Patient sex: F
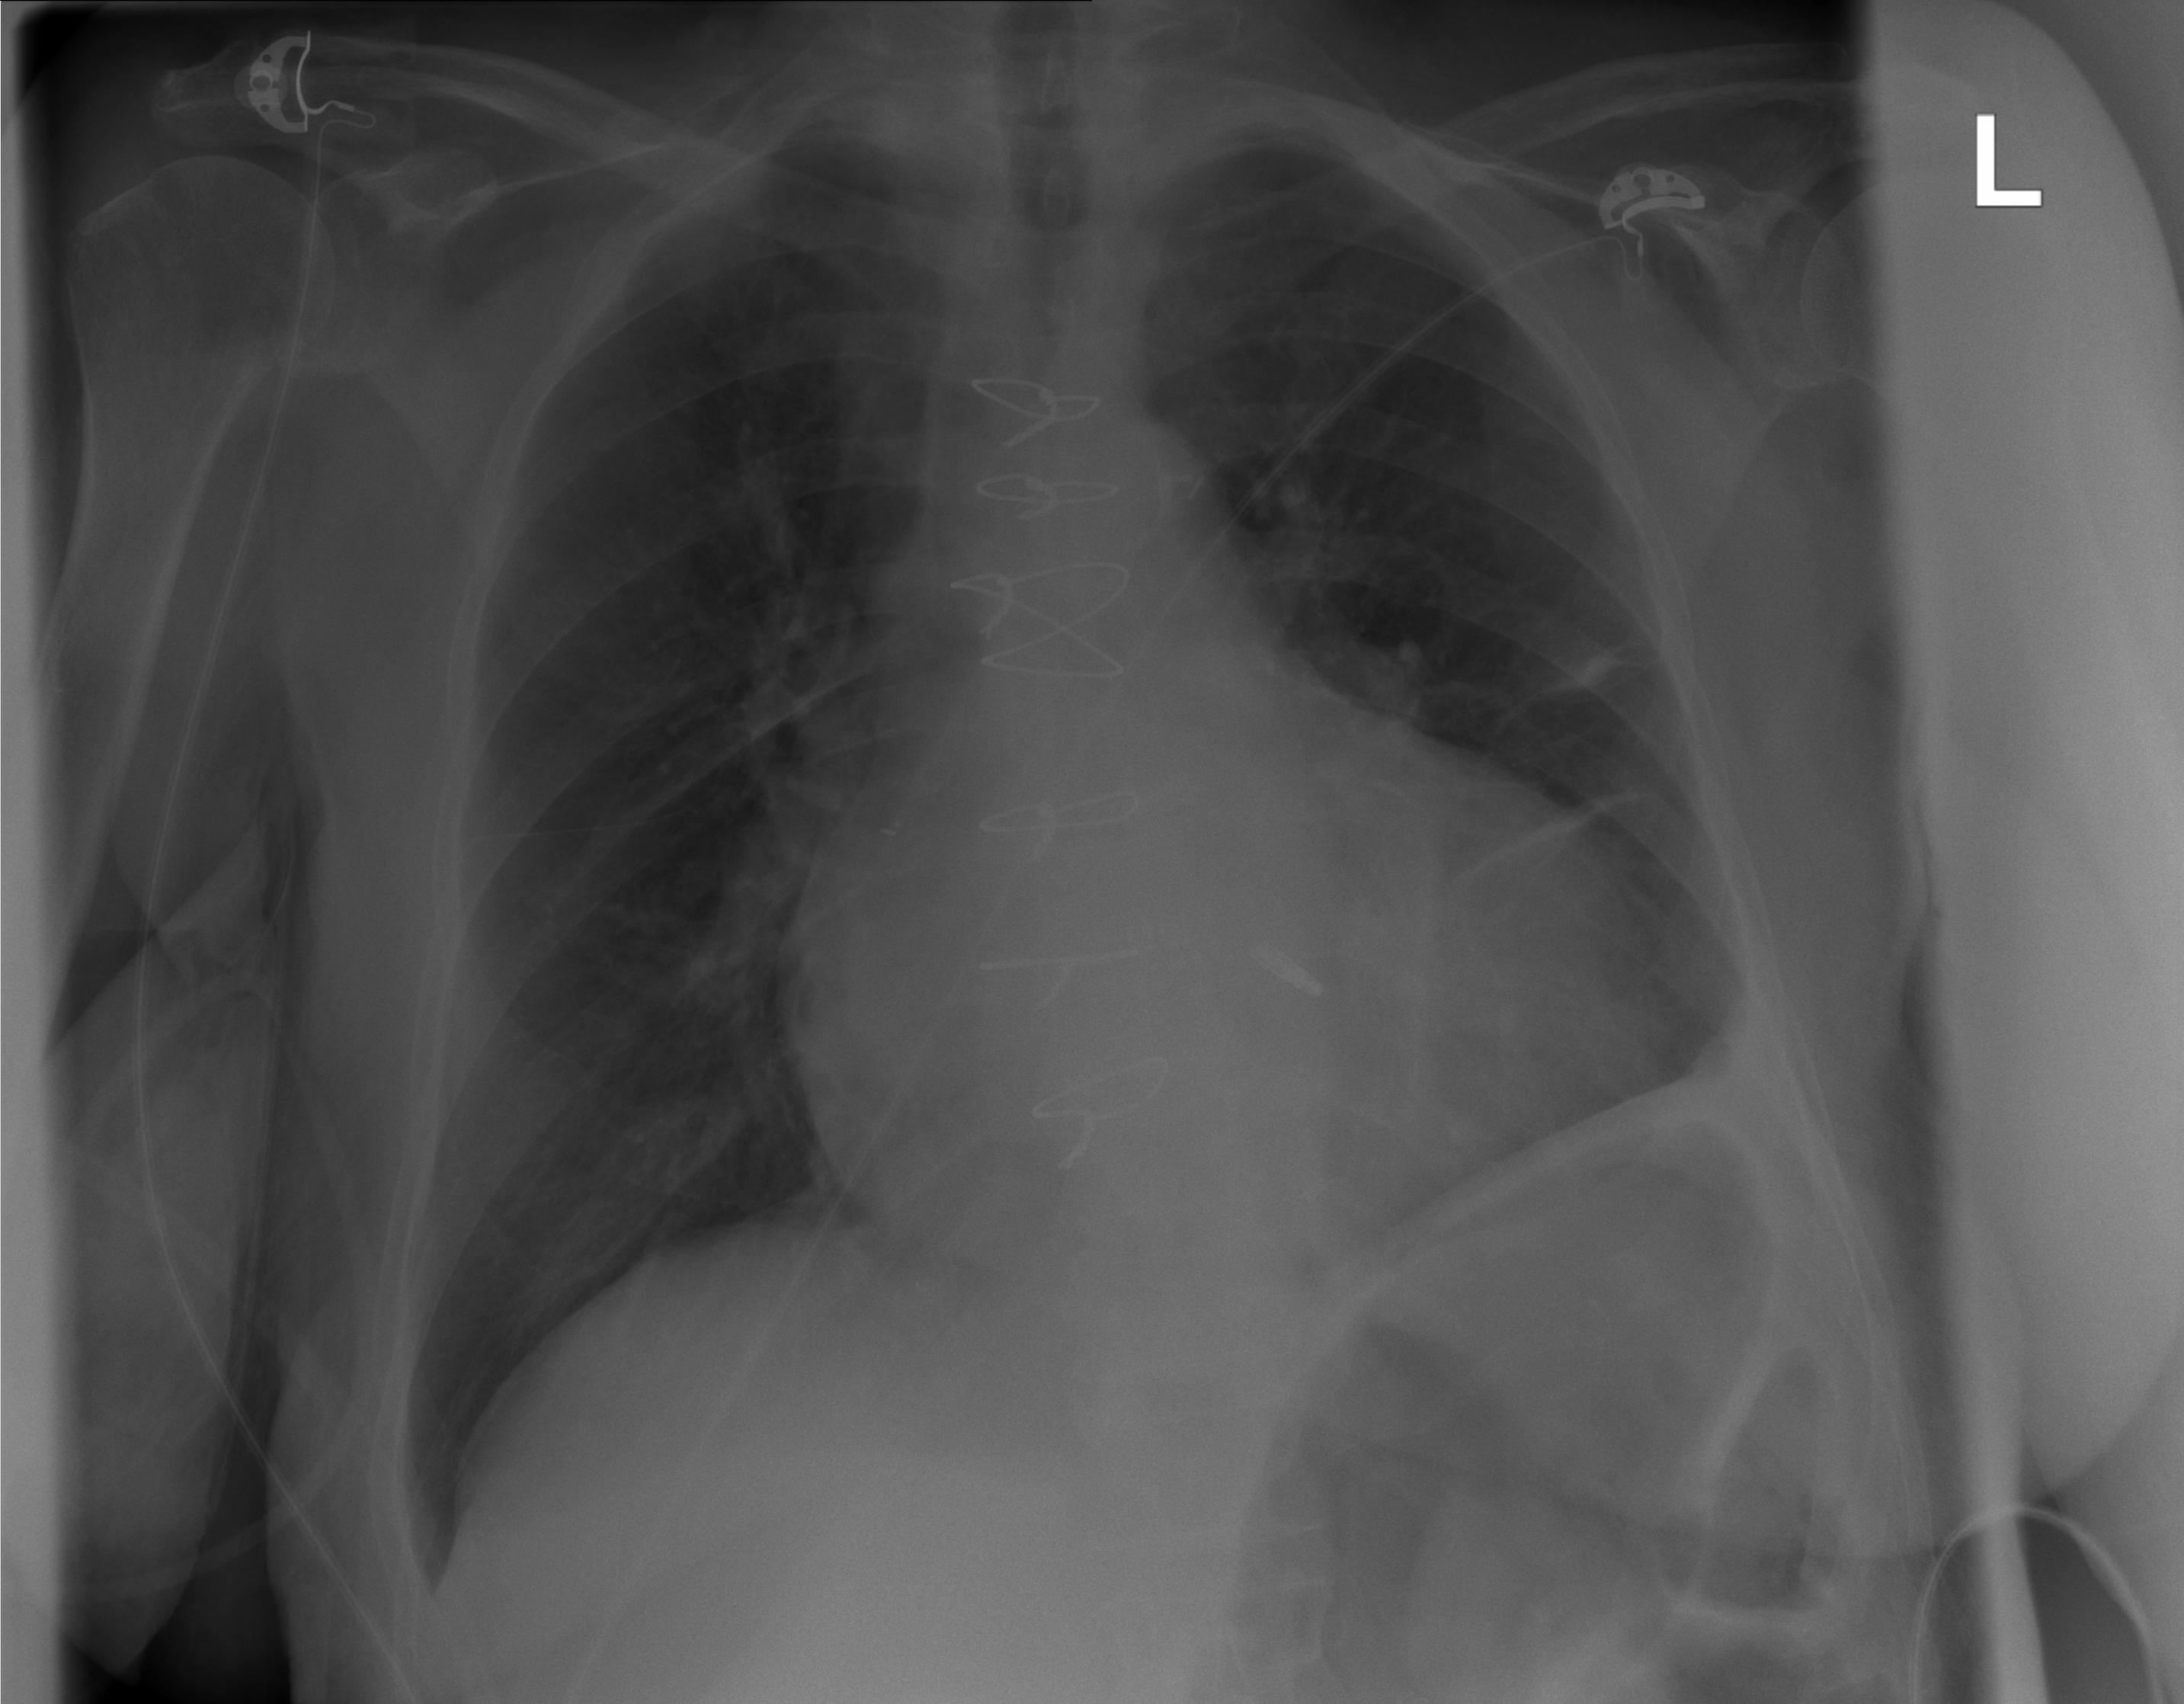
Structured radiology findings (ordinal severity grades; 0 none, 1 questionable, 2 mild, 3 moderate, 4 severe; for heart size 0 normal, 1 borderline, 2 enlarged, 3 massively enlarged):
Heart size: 2
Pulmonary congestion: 0
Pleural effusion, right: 0
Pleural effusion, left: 0
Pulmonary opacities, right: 0
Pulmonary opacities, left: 0
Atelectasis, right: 0
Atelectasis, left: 1